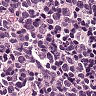
Metastatic tissue present: no